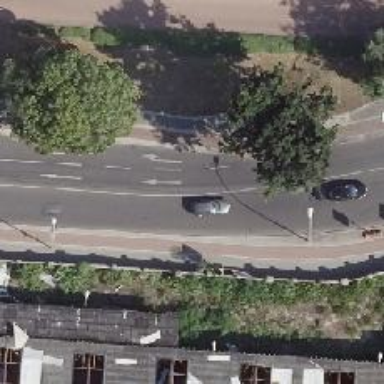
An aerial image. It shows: Secondary road with asphalt surface and lane markings. It has separate cycle track and sidewalks on both sides.